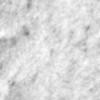
Label: no_change